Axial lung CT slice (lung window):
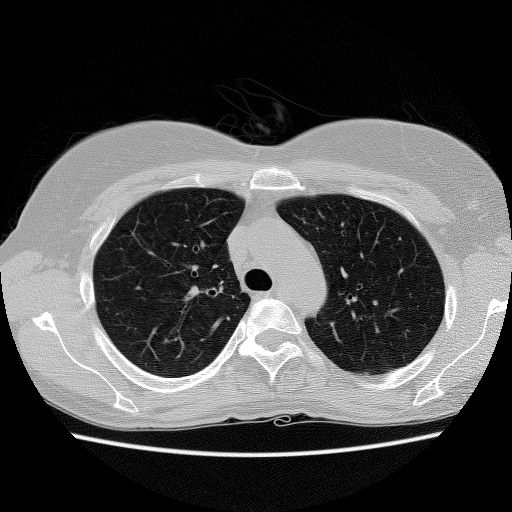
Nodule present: no